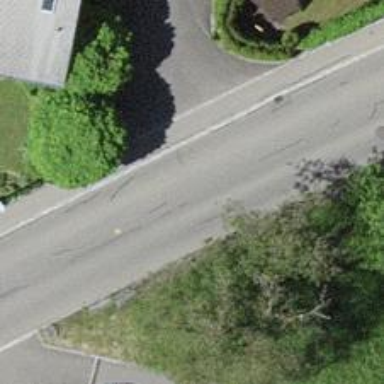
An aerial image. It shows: Tertiary road.